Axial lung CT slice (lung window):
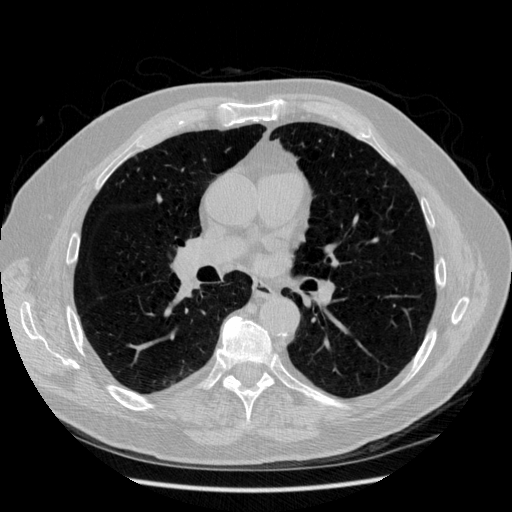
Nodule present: no